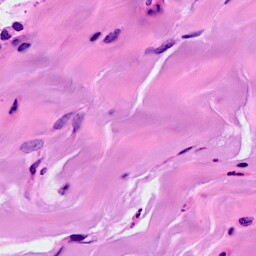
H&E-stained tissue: Breast